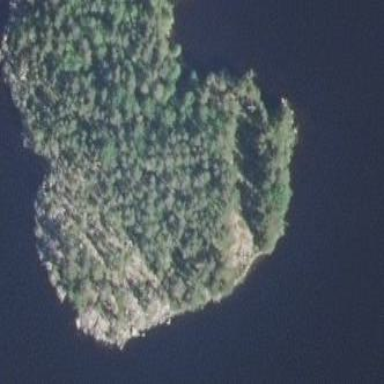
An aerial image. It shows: Islet surrounded by woodland.